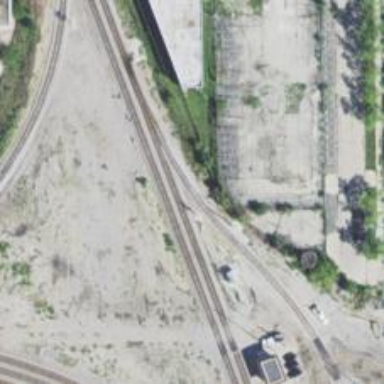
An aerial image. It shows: Railway siding with rails.